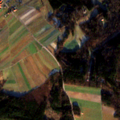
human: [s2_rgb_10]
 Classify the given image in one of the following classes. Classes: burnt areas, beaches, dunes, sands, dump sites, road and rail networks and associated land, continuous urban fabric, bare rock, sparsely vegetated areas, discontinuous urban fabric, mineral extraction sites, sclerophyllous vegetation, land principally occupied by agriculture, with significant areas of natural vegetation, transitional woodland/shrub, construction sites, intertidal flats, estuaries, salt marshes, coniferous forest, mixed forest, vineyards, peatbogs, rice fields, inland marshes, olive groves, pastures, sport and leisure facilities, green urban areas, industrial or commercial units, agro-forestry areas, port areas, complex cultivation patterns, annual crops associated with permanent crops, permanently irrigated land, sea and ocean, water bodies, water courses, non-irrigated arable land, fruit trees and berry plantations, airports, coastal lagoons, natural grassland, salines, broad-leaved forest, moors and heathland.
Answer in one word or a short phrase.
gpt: discontinuous urban fabric, non-irrigated arable land, complex cultivation patterns, mixed forest